Question: I've installed the of , which added support for .
When I tried to use new to type local variable, the IDE highlights it with red colour and the lovely phrase: "Cannot resolve the type "var". Please see attachment
<URL>
I've read another post that happens exactly the same issue in which a member gave a possible solution <URL>
I've done that as well, I've created a live template for that type for Java statement but it still doesn't work.
Some of you got any suggestion for that?
I will appreciate your help
Thanks in advance.

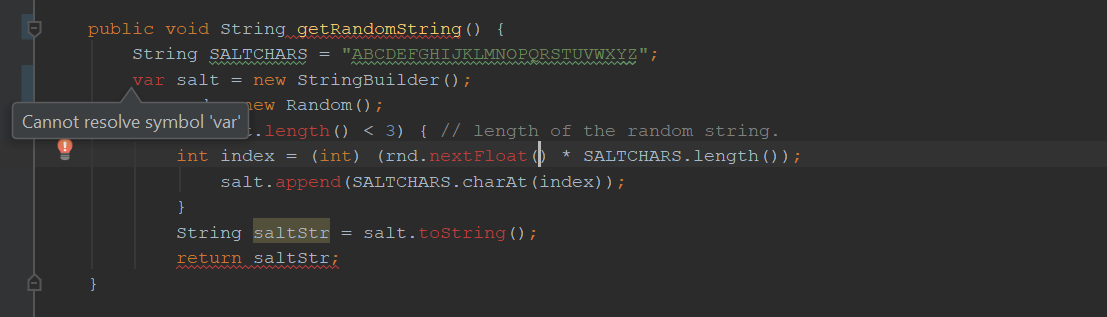
Answer: To expand on nullpointer's comment, there are a few things you need to verify:
1. Make sure you've downloaded an updated SDK (version 10 or higher). I recommend using sdkman to install the SDK because it helps manage multiple versions. SDKMAN
2. Hit cmd; to open Project Structure
3. For Project SDK, select your updated java SDK
4. For Project language level, select the corresponding level
5. Now navigate to Modules, and make sure the correct language level is selected here too. I recommend selecting "Project default" to avoid future confusion.
As a troubleshooting step, it's also helpful to compile on the command line with maven or gradle to make sure it is an IDE configuration issue.